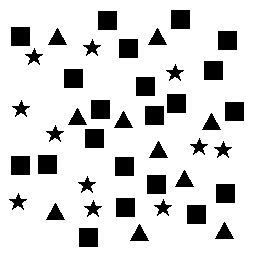
Squares: 21
Triangles: 10
Stars: 11
Total shapes: 42